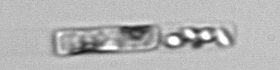
Label: Guinardia_delicatula_TAG_internal_parasite